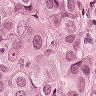
Metastatic tissue present: yes